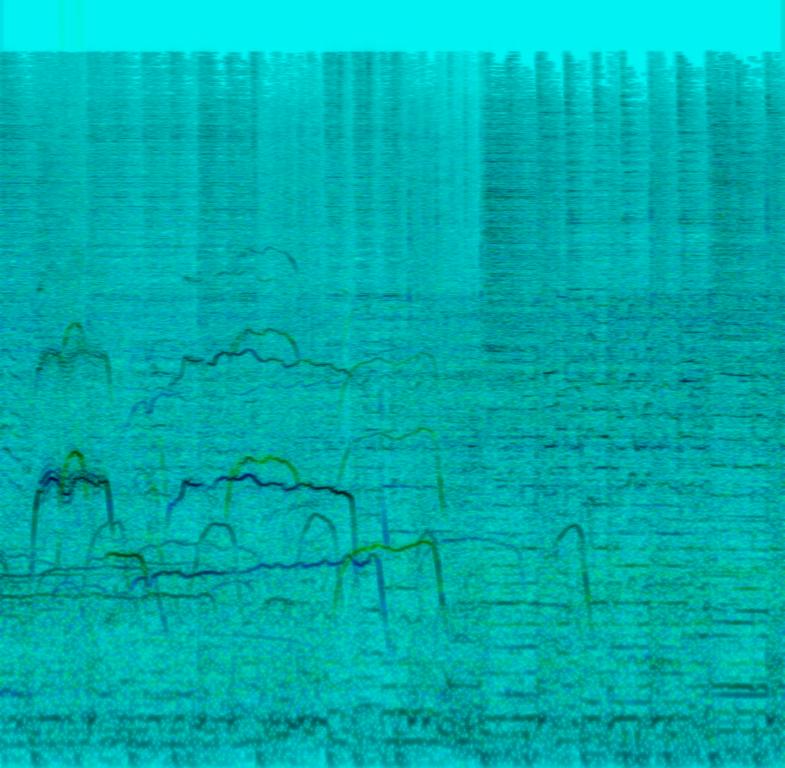
The song is an instrumental. The tempo is medium fast with a strong guitar lead, rock drumming rhythm, percussive bass line and an electric guitar strumming rhythm. The song is high on adrenaline and exciting. The audio quality is very bad with ambient crowd screaming noises.